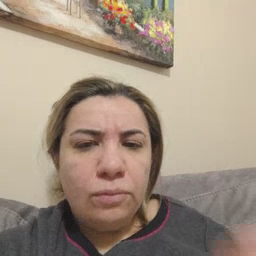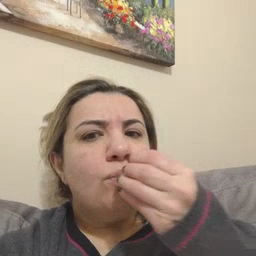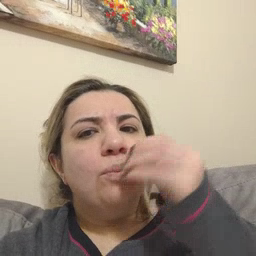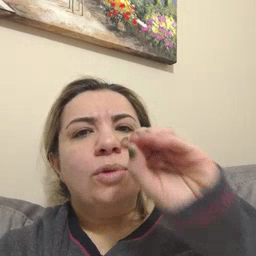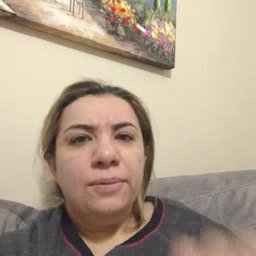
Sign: kiss